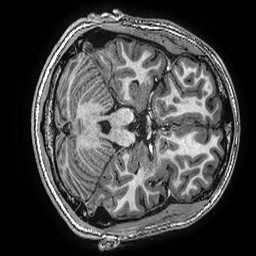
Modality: T1w
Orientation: axial
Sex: male
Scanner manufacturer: ge
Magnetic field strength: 3 T
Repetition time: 0.0077 s
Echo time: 0.003436 s